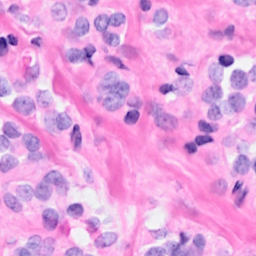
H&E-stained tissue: Breast